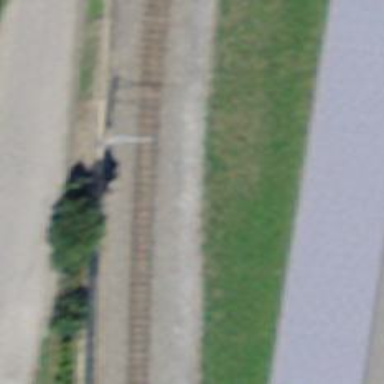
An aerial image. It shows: Narrow-gauge railway track with 1 electrified contact line.